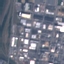
Label: Industrial